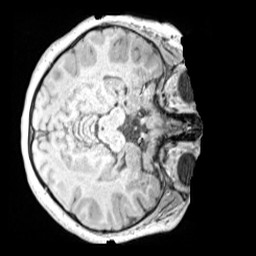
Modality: MP2RAGE
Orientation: axial
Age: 10
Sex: female
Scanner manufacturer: siemens
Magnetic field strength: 3 T
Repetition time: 4 s
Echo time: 0.00299 s